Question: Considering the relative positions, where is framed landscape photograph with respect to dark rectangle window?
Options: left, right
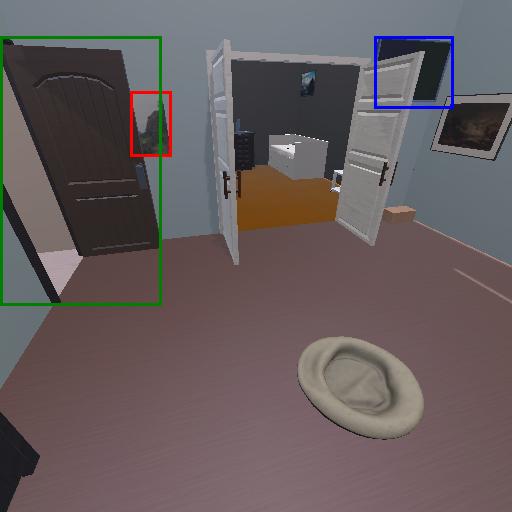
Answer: left